Question: I am reading Agile Rails Web Dev book and so far for partials I had learned than we can call their name in a string form or if there is a collection of objects we can pass the object name and rails will figure out that it needs to loop through it as a collection.
Now I saw this code and suddenly all I had learned got confused:

'''
<%= render @cart %>
'''
My question is what is it '@cart', Why it is not ''cart'' ? And how should I have known that?
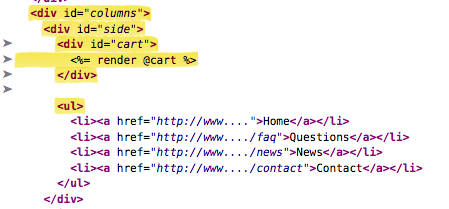
Answer: The <URL> suggests that when you do "render @cart", Rails introspects the model name of @cart and looks for a partial by that name in the current view path.
The implementation of render :partial actually calls to_partial_path on the passed object. A User object would by default return 'users/user'. So I'd check to see if the Cart class implements to_partial_path to return 'layouts/cart'.